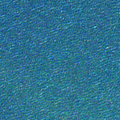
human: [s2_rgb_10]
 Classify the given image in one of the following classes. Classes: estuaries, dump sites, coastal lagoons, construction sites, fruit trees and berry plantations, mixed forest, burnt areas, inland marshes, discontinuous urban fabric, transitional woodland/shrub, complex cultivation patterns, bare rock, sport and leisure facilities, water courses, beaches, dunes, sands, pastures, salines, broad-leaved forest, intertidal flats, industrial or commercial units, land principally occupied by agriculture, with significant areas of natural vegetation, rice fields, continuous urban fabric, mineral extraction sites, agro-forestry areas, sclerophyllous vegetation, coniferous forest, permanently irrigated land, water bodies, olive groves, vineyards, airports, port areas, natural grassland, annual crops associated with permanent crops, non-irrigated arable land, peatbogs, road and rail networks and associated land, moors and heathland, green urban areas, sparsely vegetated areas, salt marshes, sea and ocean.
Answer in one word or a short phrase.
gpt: sea and ocean